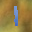
Label: 1